Question: Count the number of objects in the diagram.
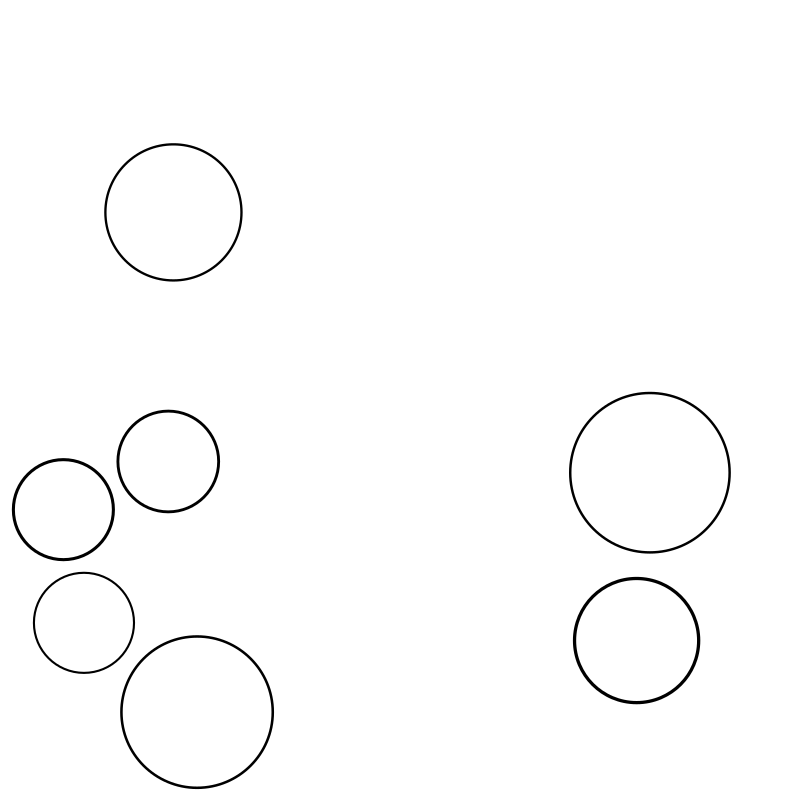
Answer: 7